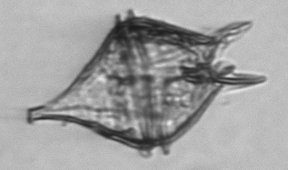
Label: Protoperidinium